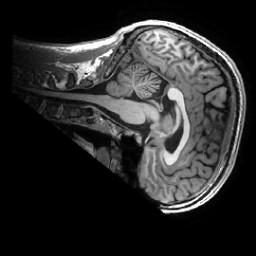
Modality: T1w
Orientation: sagittal
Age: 31
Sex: male
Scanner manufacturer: ge
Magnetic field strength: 3 T
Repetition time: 0.0073 s
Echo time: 0.003 s